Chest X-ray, PA view. Patient: 12 years old, sex M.
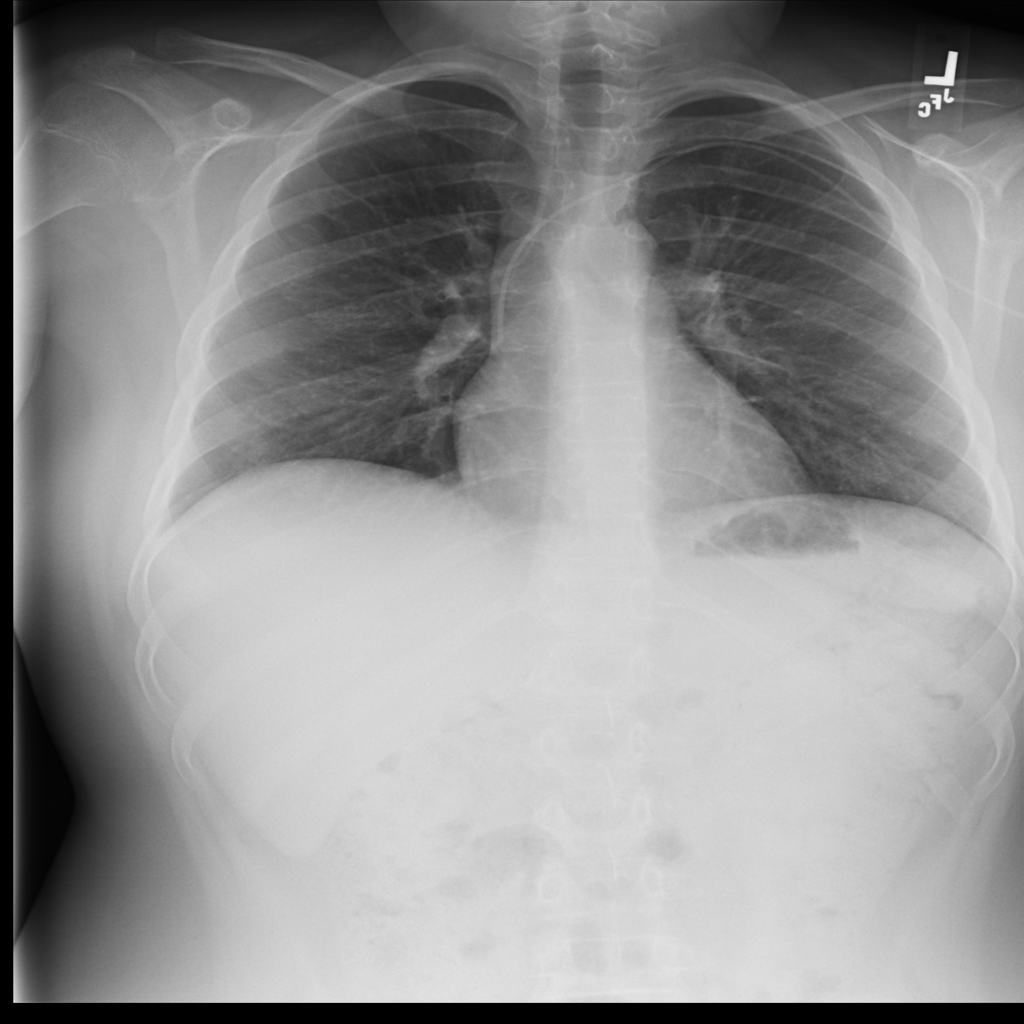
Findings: No Finding